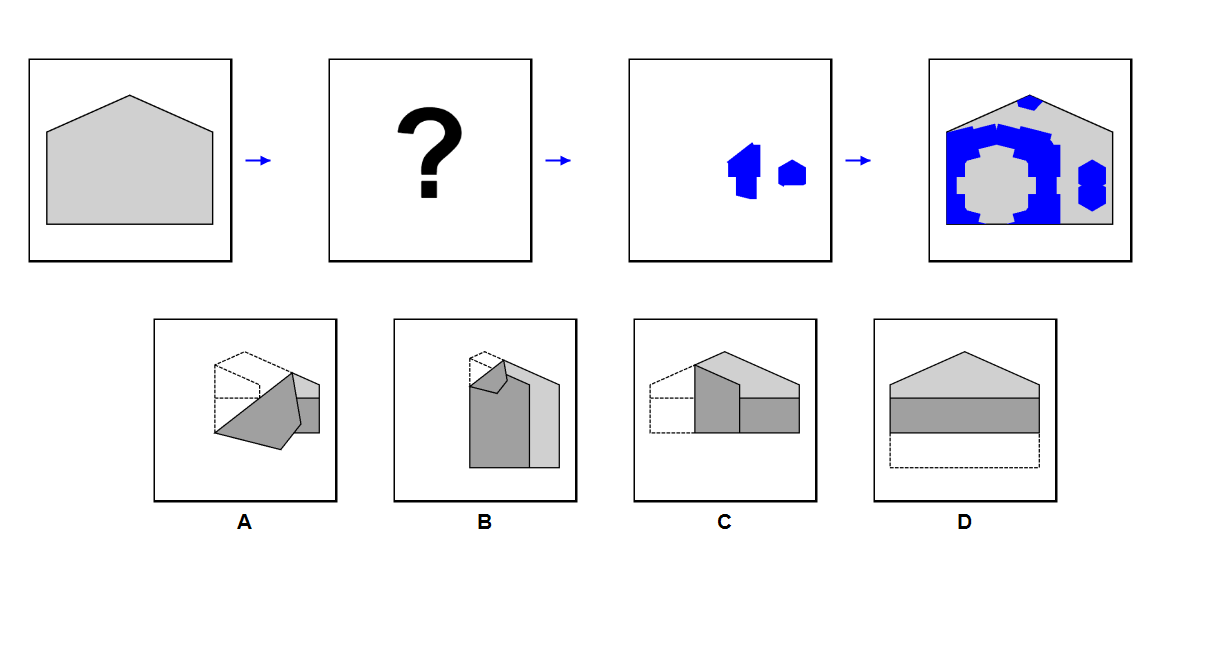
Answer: B